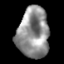
Tissue: skin
Cell type: Epithelial cells
Senescence score: 0.2783
Nuclear area (px): 1552
Mean DAPI intensity: 143.548